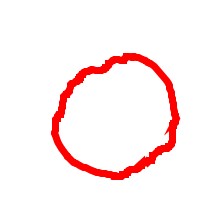
Shape: circle